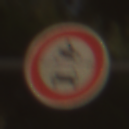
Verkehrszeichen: VerbotKraftfahrzeuge
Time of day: SunriseSunset
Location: Outdoor (Suburban)
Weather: Clear
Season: NotSpecified
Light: Natural